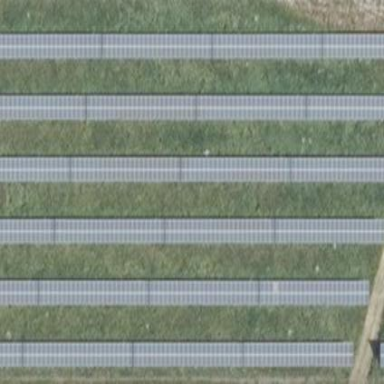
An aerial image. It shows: Solar photovoltaic panel generator.